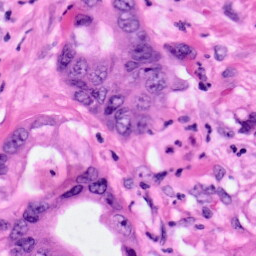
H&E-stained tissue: Pancreatic